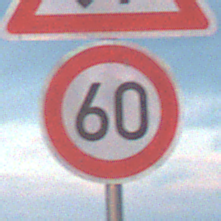
Verkehrszeichen: Geschwindigkeit60
Zusatzzeichen oben: Gegenverkehr
Umgebung: Outdoor, Beach
Tageszeit: SunriseSunset
Wetter: PartlyCloudy
Licht: Natural
Jahreszeit: NotSpecified
Kontrast: MediumContrast